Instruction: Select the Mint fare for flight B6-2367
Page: flights
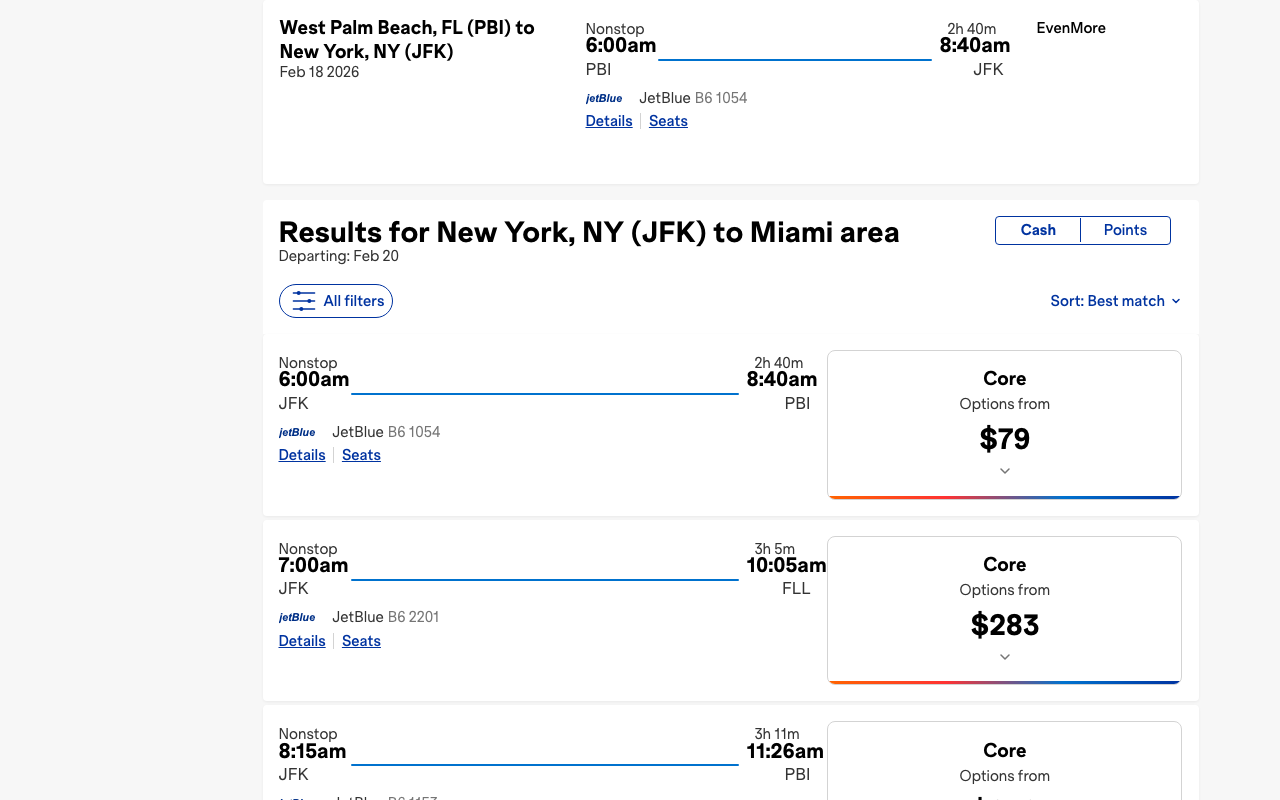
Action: click